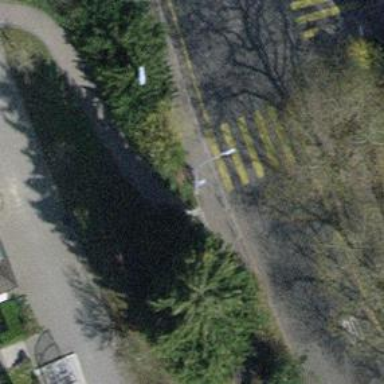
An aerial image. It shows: Uncontrolled zebra crossing on the road.